Question: I'm trying to achieve the following:

Where:
- -
Is this beyond the scope of the <URL> and backing that up with some server side code.
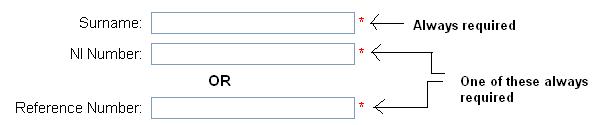
Answer: One thing you can try is to have a 'CustomValidator'(<URL> check that both textboxes are not
empty. Then validate both textboxes with a regular expression. The expression should check for either a valid entry a blank field.